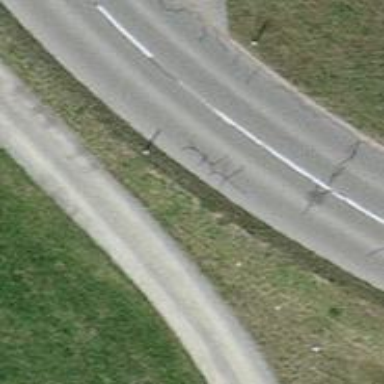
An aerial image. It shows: Tertiary road with asphalt surface.